Question: I need develop a C# .NetCore Console Application to access my DevOps account, select a release and read all variables in Pipeline Variables[
Anybody can give me an example?
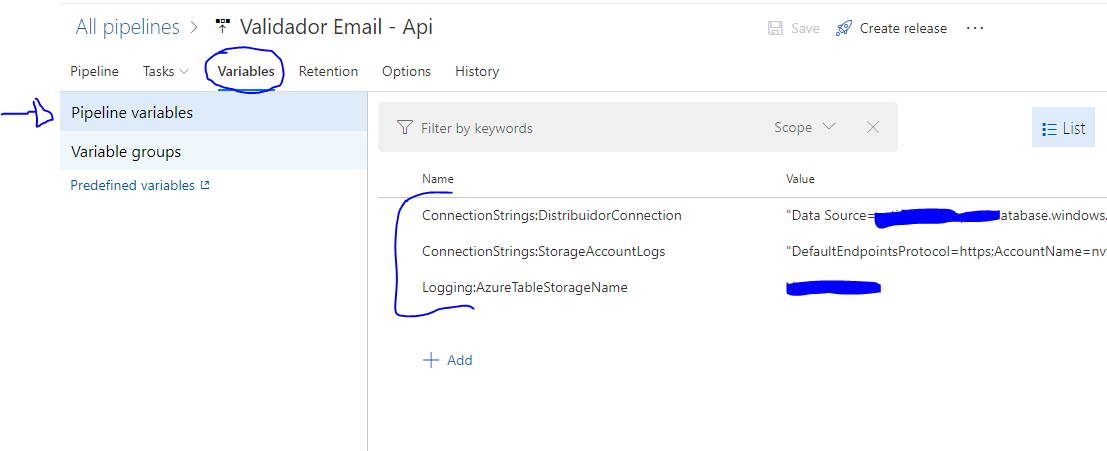
Answer: Found a solution do read variables from Azure DevOps with REST API.
<URL>